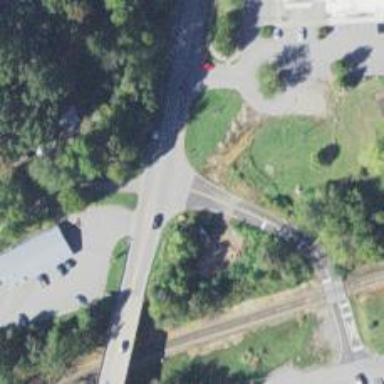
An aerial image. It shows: Stop road.